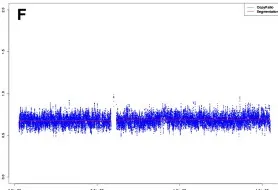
The MPS results of maternal peripheral blood DNA, fetal DNA, placental DNA. E-F. The sequencing results of the placental DNA, where the copy ratio (1.0-1.5) of chromosome 18 in E indicated a low level of mosacism of trisomy 18, the copy ratio (0.5-1.0) in F indicated a low level of mosaicism of monosomy X.
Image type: electrography (emg)